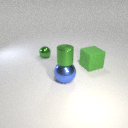
small green metal cylinder above large blue metal sphere